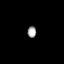
Tissue: prostate
Cell type: Myeloid cells
Senescence score: 0.7001
Nuclear area (px): 97
Mean DAPI intensity: 164.804